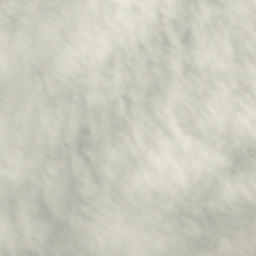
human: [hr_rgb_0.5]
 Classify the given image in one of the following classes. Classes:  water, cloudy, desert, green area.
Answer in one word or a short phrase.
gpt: cloudy